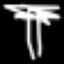
Label: palm tree